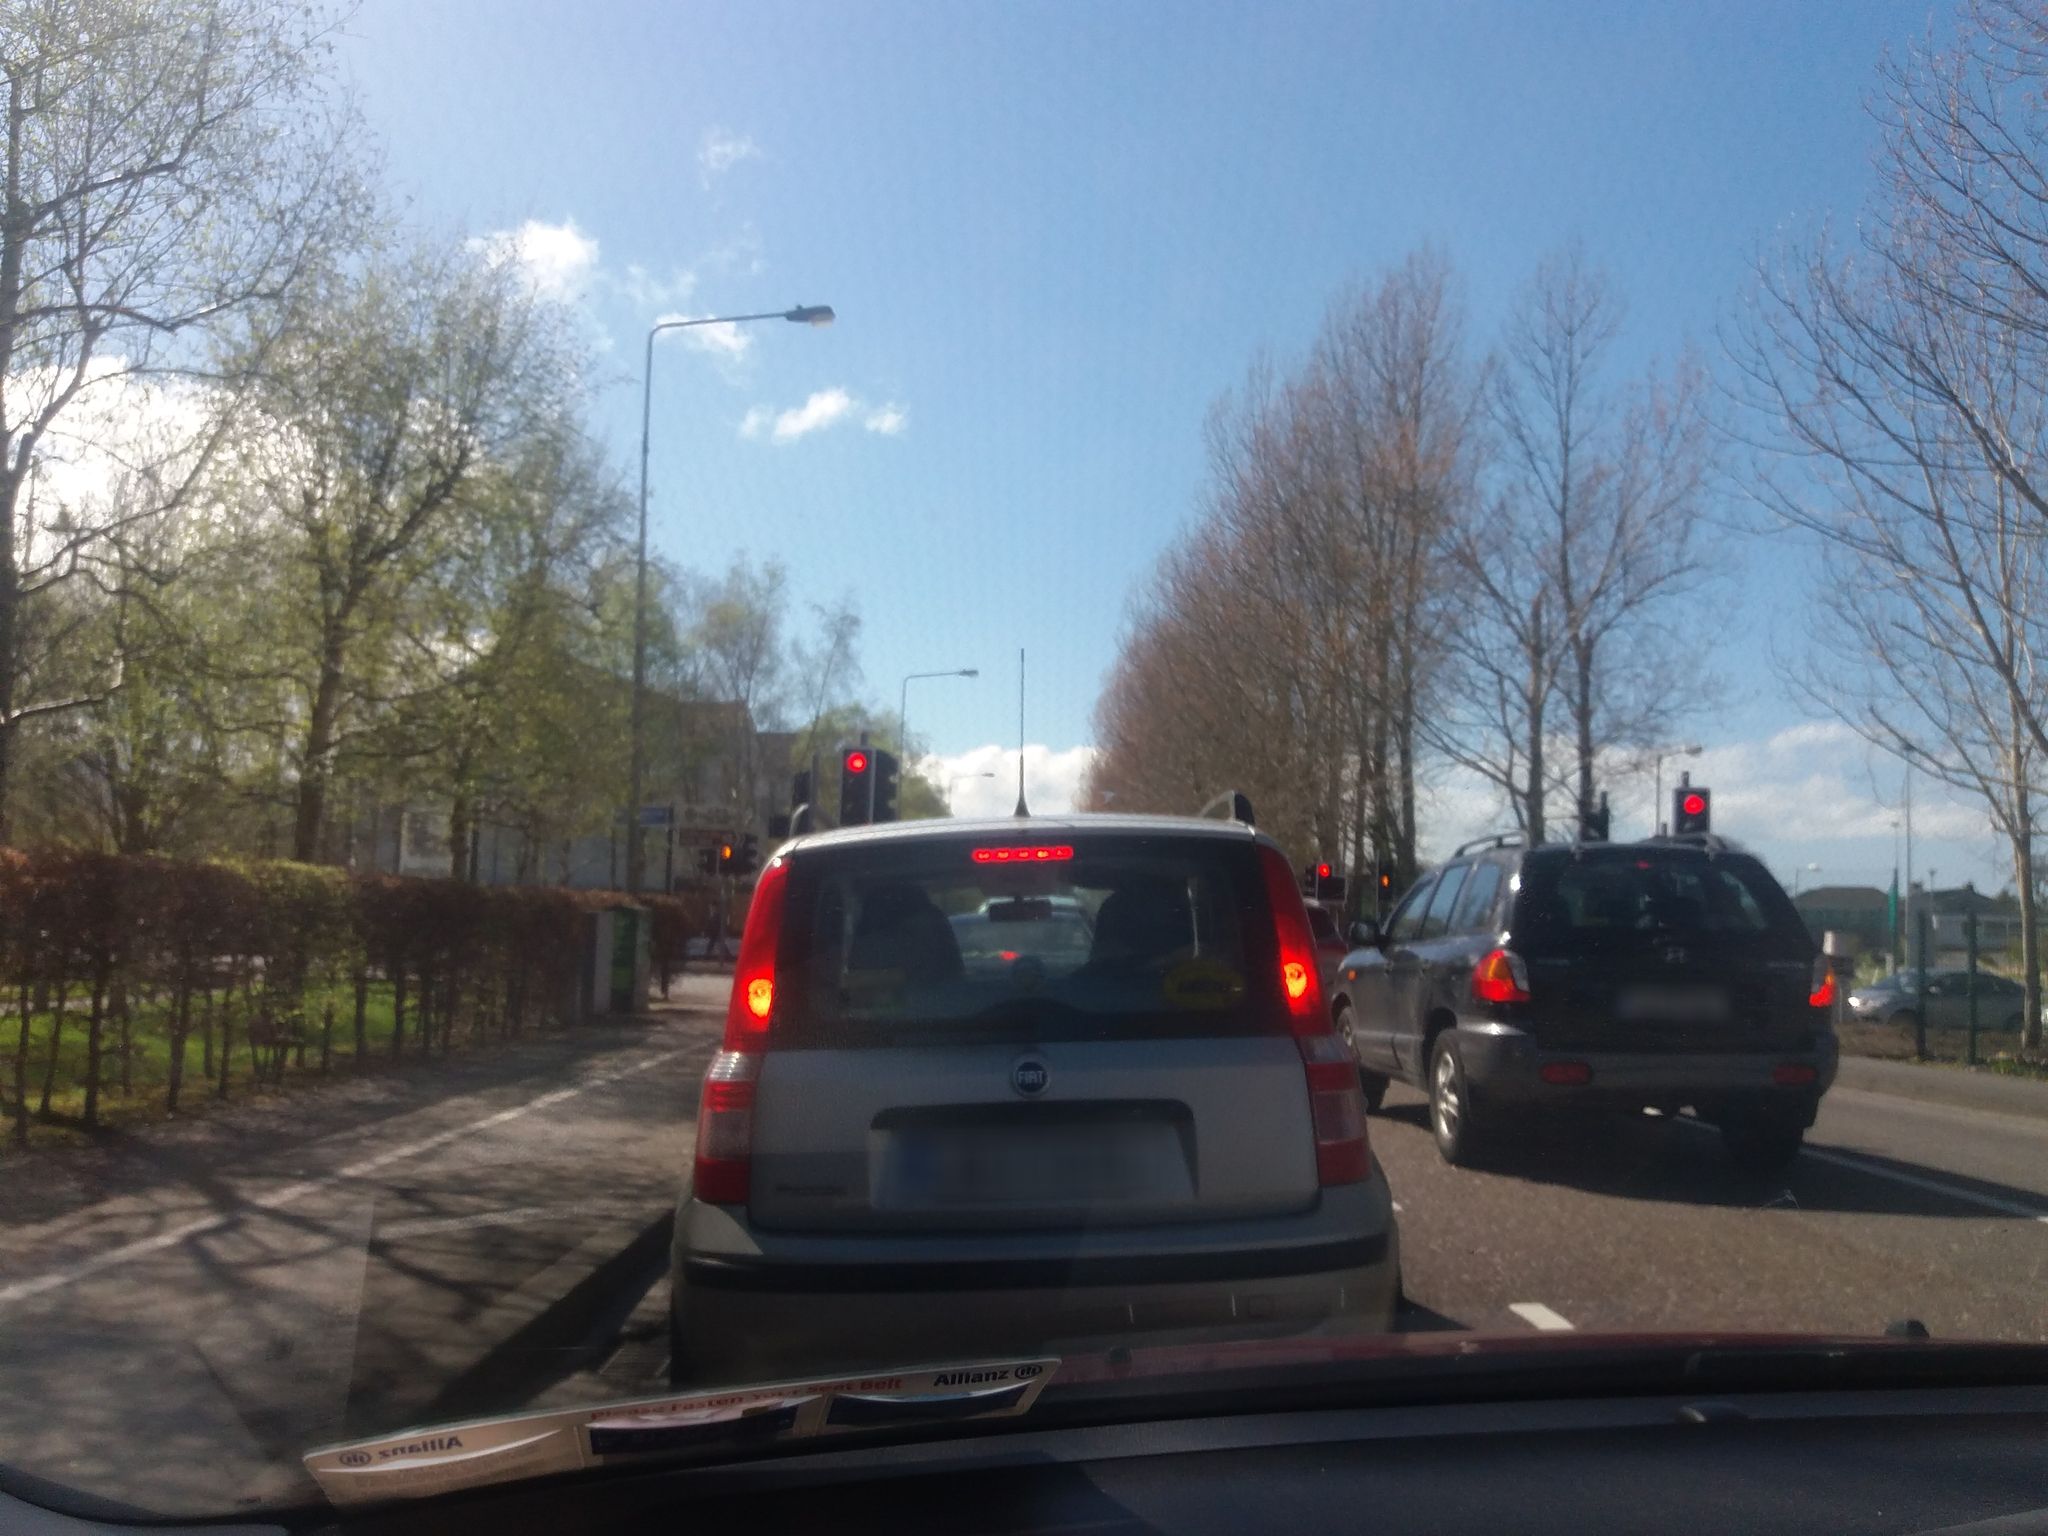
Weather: clear
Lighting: day
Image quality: good
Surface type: driving surface
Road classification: primary
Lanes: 2
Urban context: suburban or peri-urban
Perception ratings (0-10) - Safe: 3.07, Lively: 8.71, Beautiful: 3.34, Boring: 0.86, Depressing: 1.85, Wealthy: 5.86